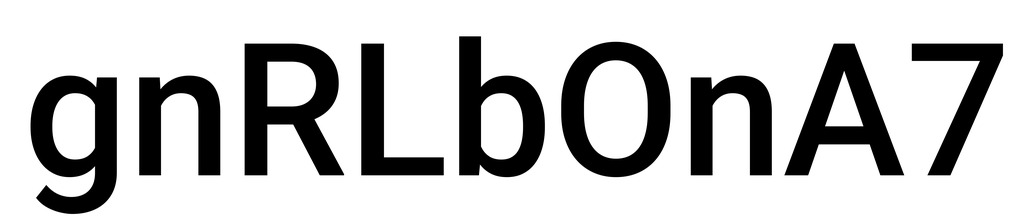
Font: Roboto_Medium